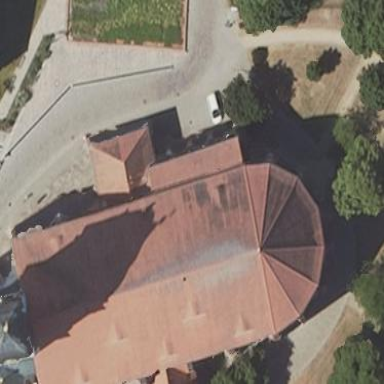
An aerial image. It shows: Building with red apse gabled roof and brown walls.